Question: Jump Bar is very nice tool for navigating inside your file.

Is there any way to open it and navigate there only with keyboard?
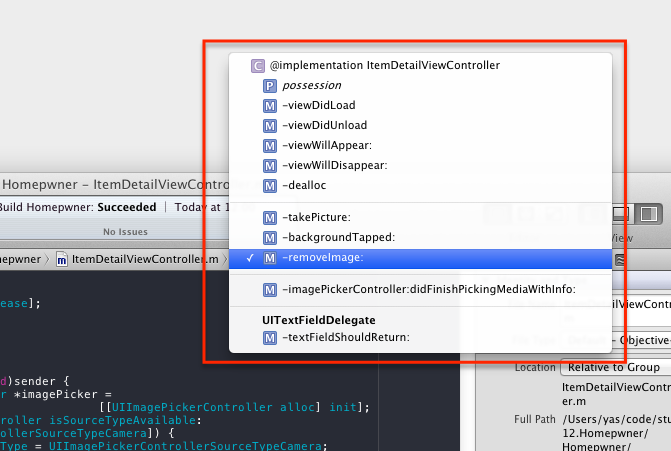
Answer: I found it!
It's called "Document Items". In documentation it's called "Jump Bar" and in key bindings it's called "document items". Not very clear...
Anyway, the default key binding is +.